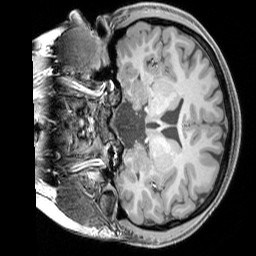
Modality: T1w
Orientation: coronal
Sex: female
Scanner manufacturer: siemens
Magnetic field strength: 3 T
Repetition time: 2.3 s
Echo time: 0.00226 s